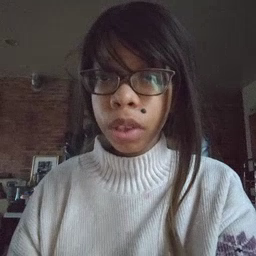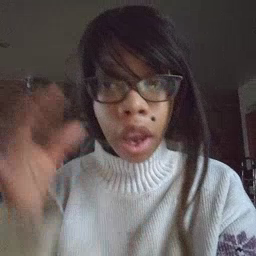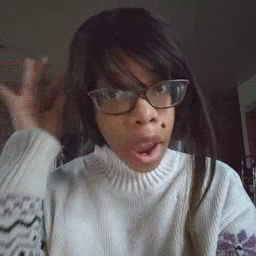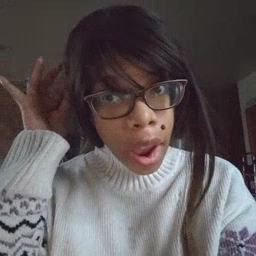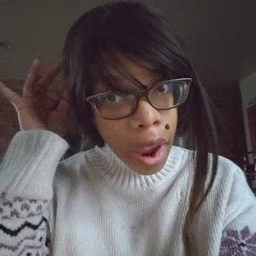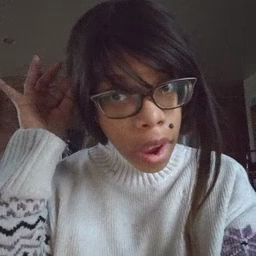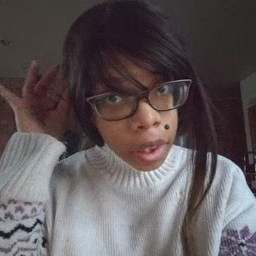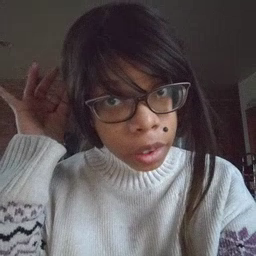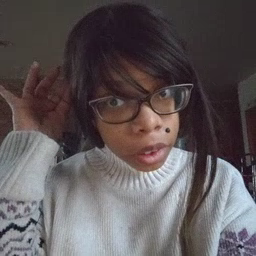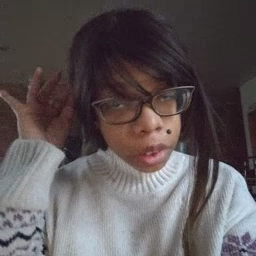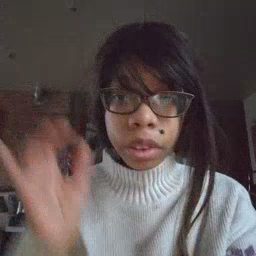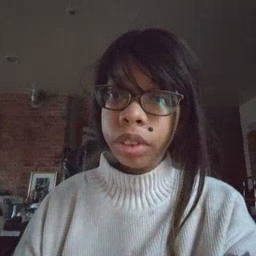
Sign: hair